Question: I just discovered <URL> app for Android today and I totally felt for the simple UI. I particularly like this sticky red button on their ViewPager:

I know how to make a sticky view over a ViewPager, placing it outside of the ViewPager in the same ViewGroup. But here the red button is partially sticky. When you scroll left, it's scrolling. When you go right, it keeps its position.
Apart from going the ugly way (having two ViewPagers (?!)), I have no idea how they made that. Custom view pager? maybe! Any idea?
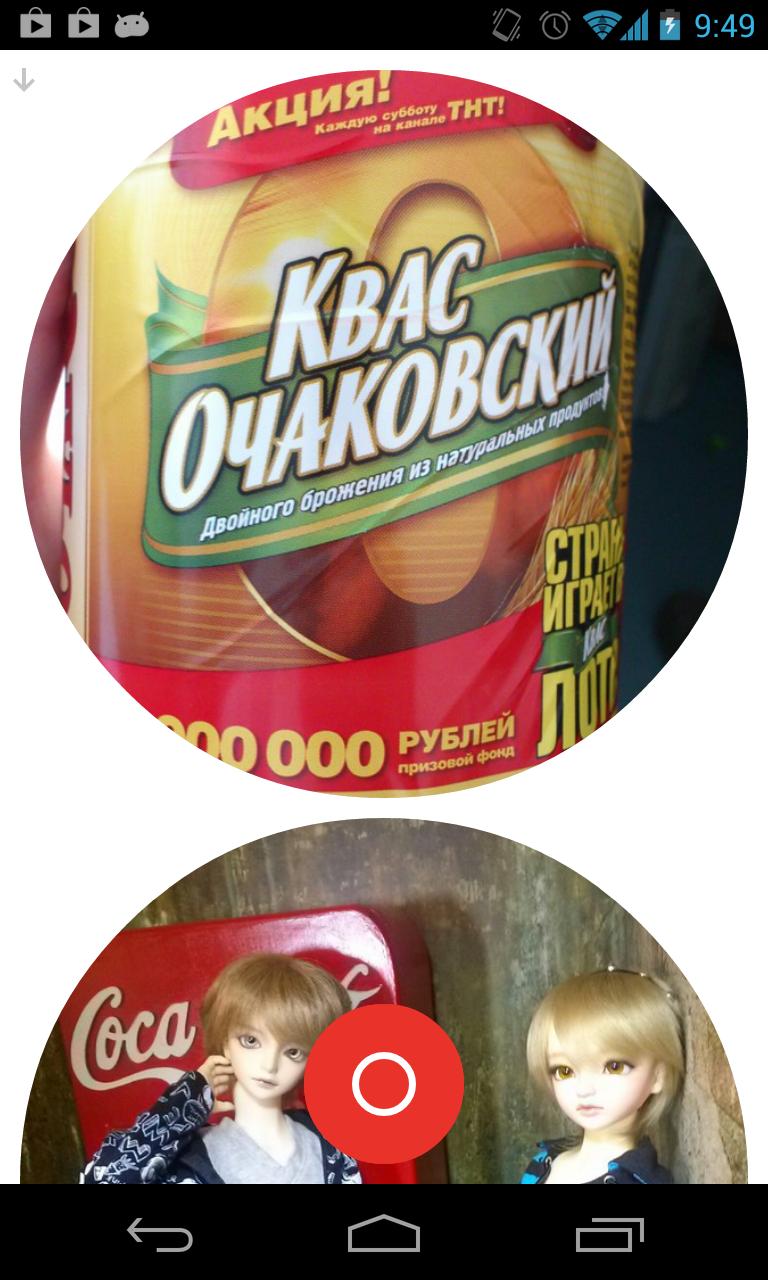
Answer: I guess one idea would be to detect the page scrolling using <URL> method, detect if scrolling direction is left or right, then manually update the position of the red circle accordingly.
See also:
<URL>